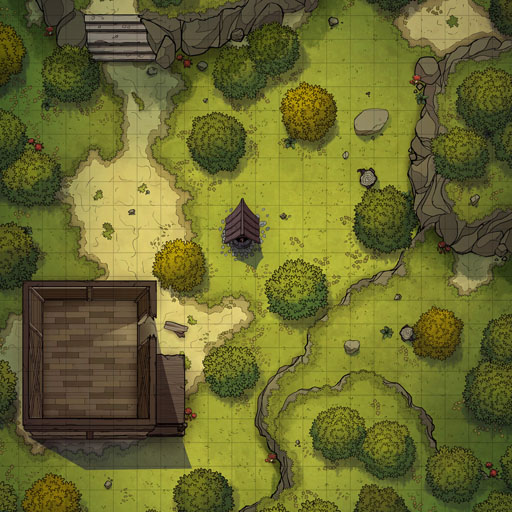
A D&D Grid Map cliffs and tress stairs in the north west wooden house and center well (Forest Shack Map)